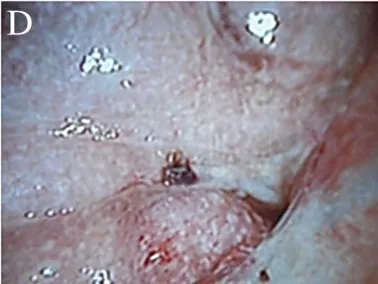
Laparoscopy demonstrated that the entire small bowel was encapsulated in a dense, white, fibrous, cocoon-like membrane associated with a large amount of brownish ascites. Multitudinous miliary nodules or ubercles were seen on the parietal peritoneum.
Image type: medical_photograph (skin_photograph)